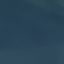
Land use / land cover class: SeaLake